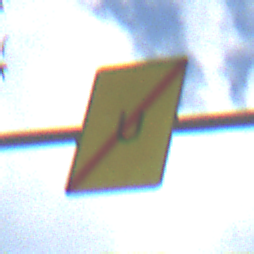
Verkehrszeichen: EndeUmleitung
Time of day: MorningAfternoon
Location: Outdoor (Suburban)
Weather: PartlyCloudy
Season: NotSpecified
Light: Natural